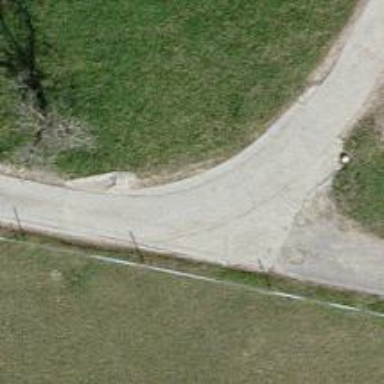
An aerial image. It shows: Well-maintained track road with grade 1 tracktype.